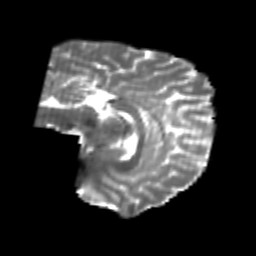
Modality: T2w
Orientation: sagittal
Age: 20
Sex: female
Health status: healthy
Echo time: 0.074 s